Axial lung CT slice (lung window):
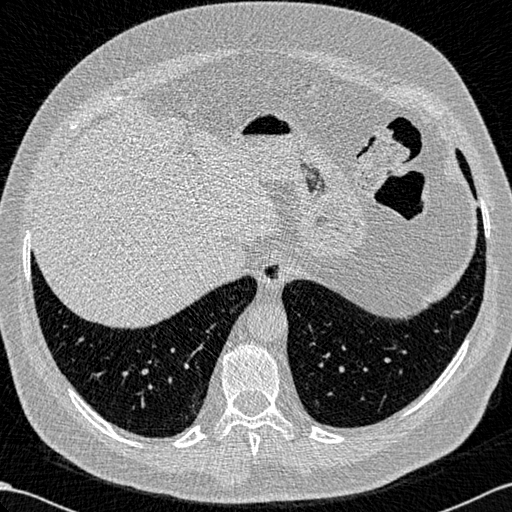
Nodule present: no